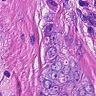
Metastatic tissue present: yes